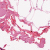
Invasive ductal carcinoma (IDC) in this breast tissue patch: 0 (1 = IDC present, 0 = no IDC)